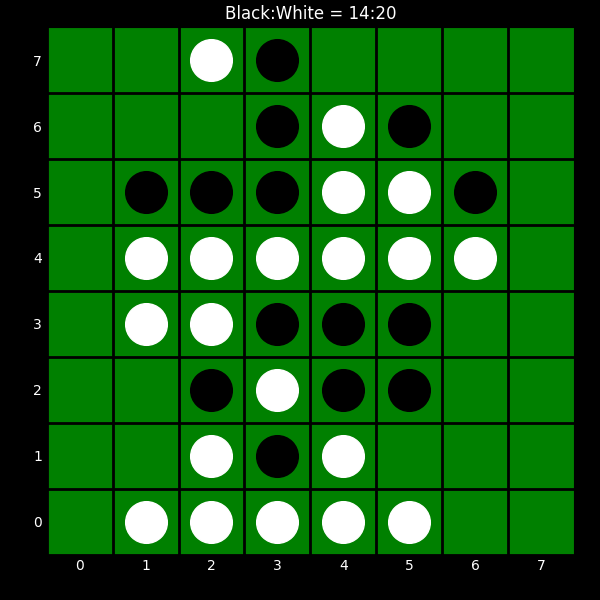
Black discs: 14
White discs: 20